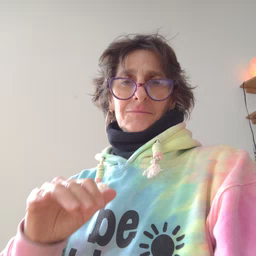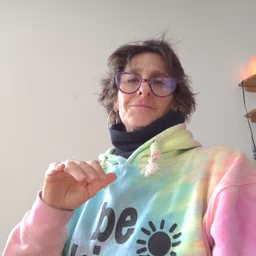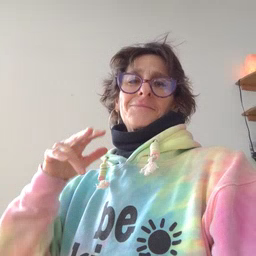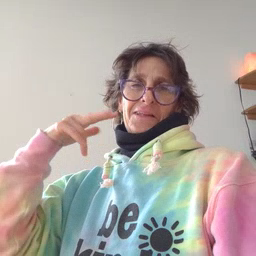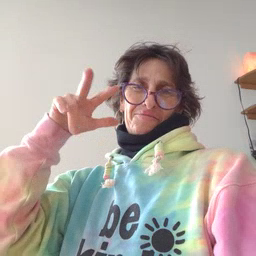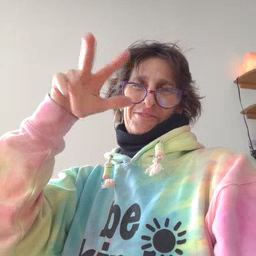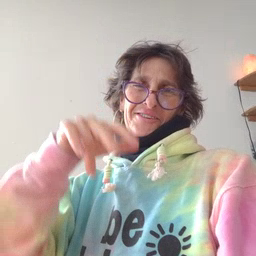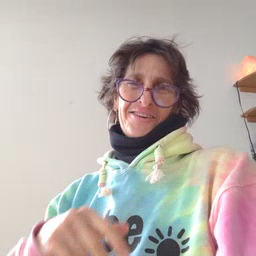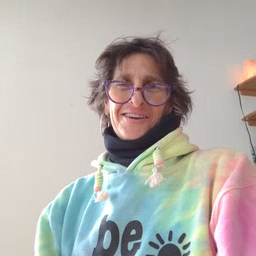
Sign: helicopter